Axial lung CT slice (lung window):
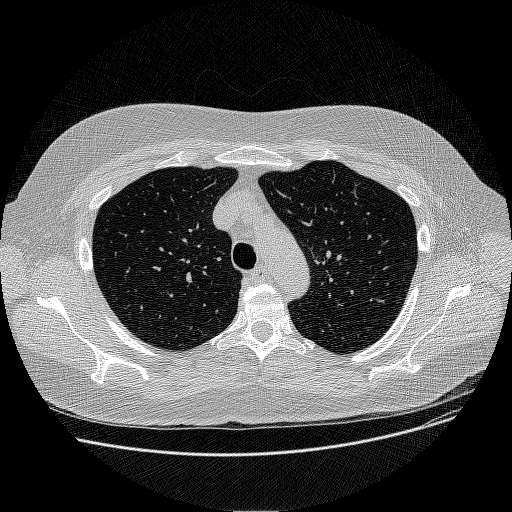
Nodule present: no